【题型】解答题　【知识点】向量　【难度】easy
如图，设$\parallelogram ABCD$
的边长分别为1和2，其所有的边能构成哪些向量？这些向量的模分别是多少？

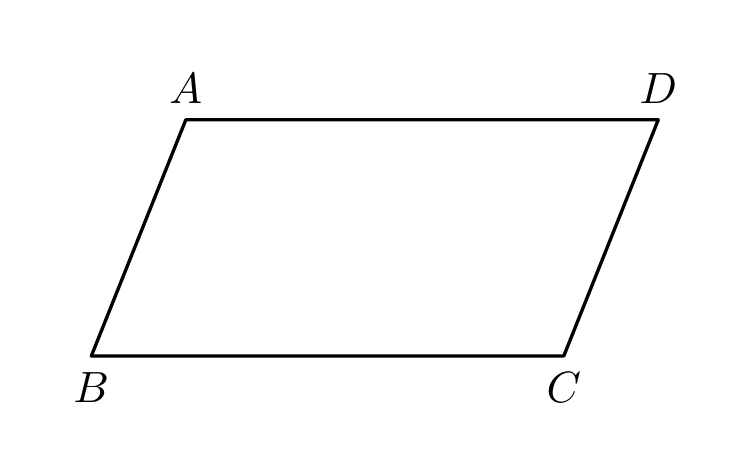
【解答】
【答案】答案见解析

【分析】根据向量定义找出向量，再求模长即可。

【详解】$\parallelogram  ABCD$所有的边可以构成以下向量：$\overrightarrow{AB}$、$\overrightarrow{BA}$、$\overrightarrow{BC}$、$\overrightarrow{CB}$、$\overrightarrow{CD}$、$\overrightarrow{DC}$、$\overrightarrow{DA}$、$\overrightarrow{AD}$。

它们的模分别为：
\[
|\overrightarrow{AB}| = |\overrightarrow{BA}| = |\overrightarrow{CD}| = |\overrightarrow{DC}| = 1,
\]
\[
|\overrightarrow{BC}| = |\overrightarrow{CB}| = |\overrightarrow{AD}| = |\overrightarrow{DA}| = 2.
\]